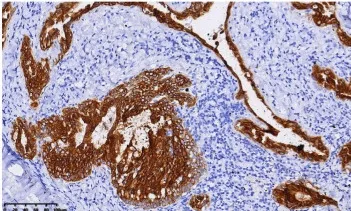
Microscopic features of Case 1. Immunohistochemistry demonstrated positive expression of CK7 in the epithelial components.
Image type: pathology (immunostaining)